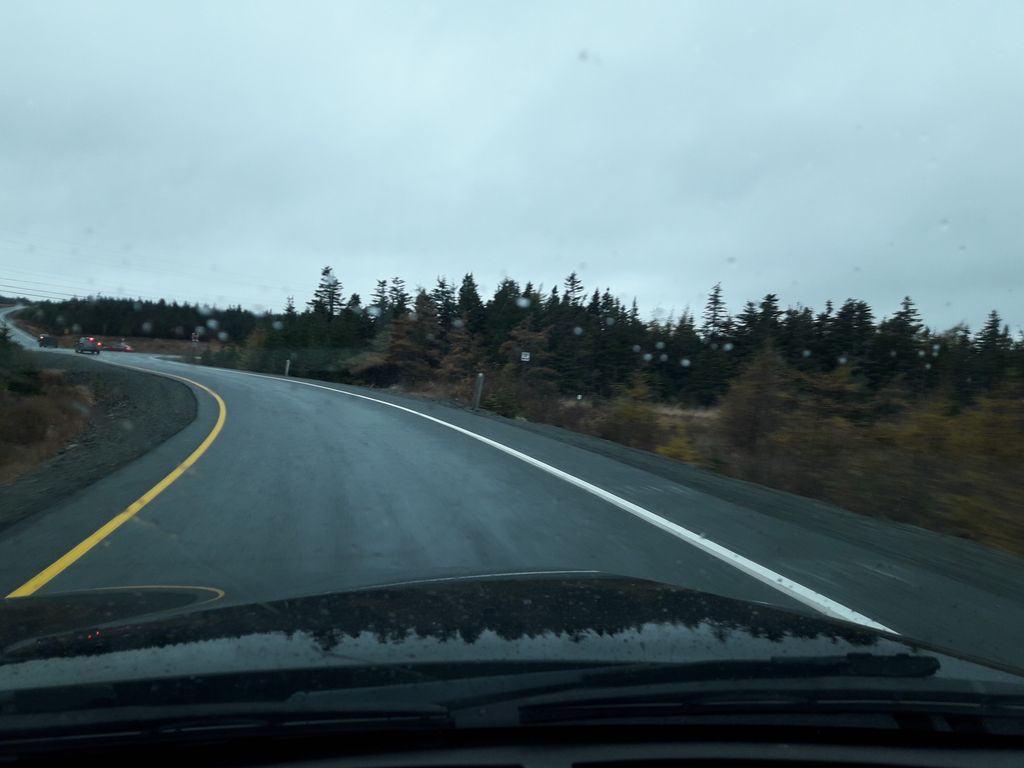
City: st_johns